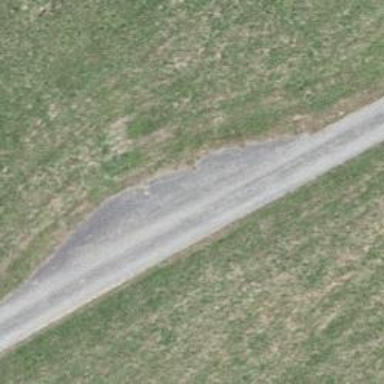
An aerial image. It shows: Passing place on the road.